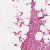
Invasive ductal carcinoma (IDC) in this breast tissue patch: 0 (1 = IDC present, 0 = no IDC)